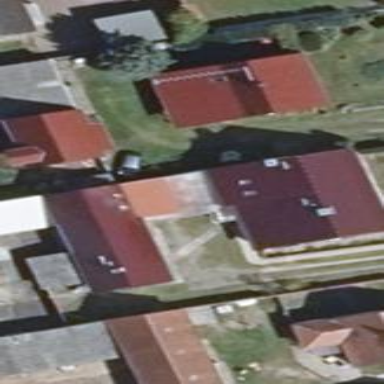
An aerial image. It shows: Maroon house with flat roof.